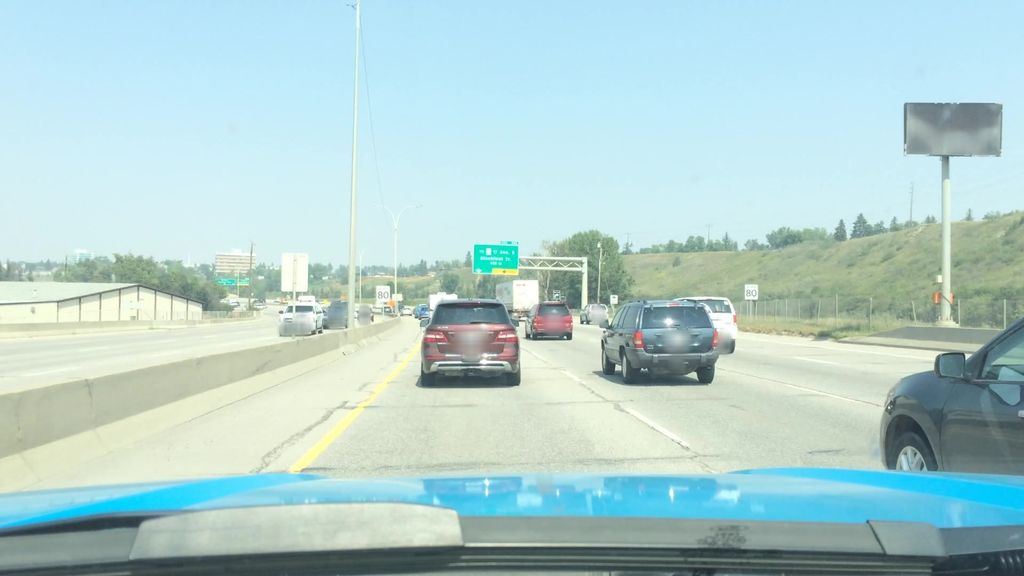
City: calgary